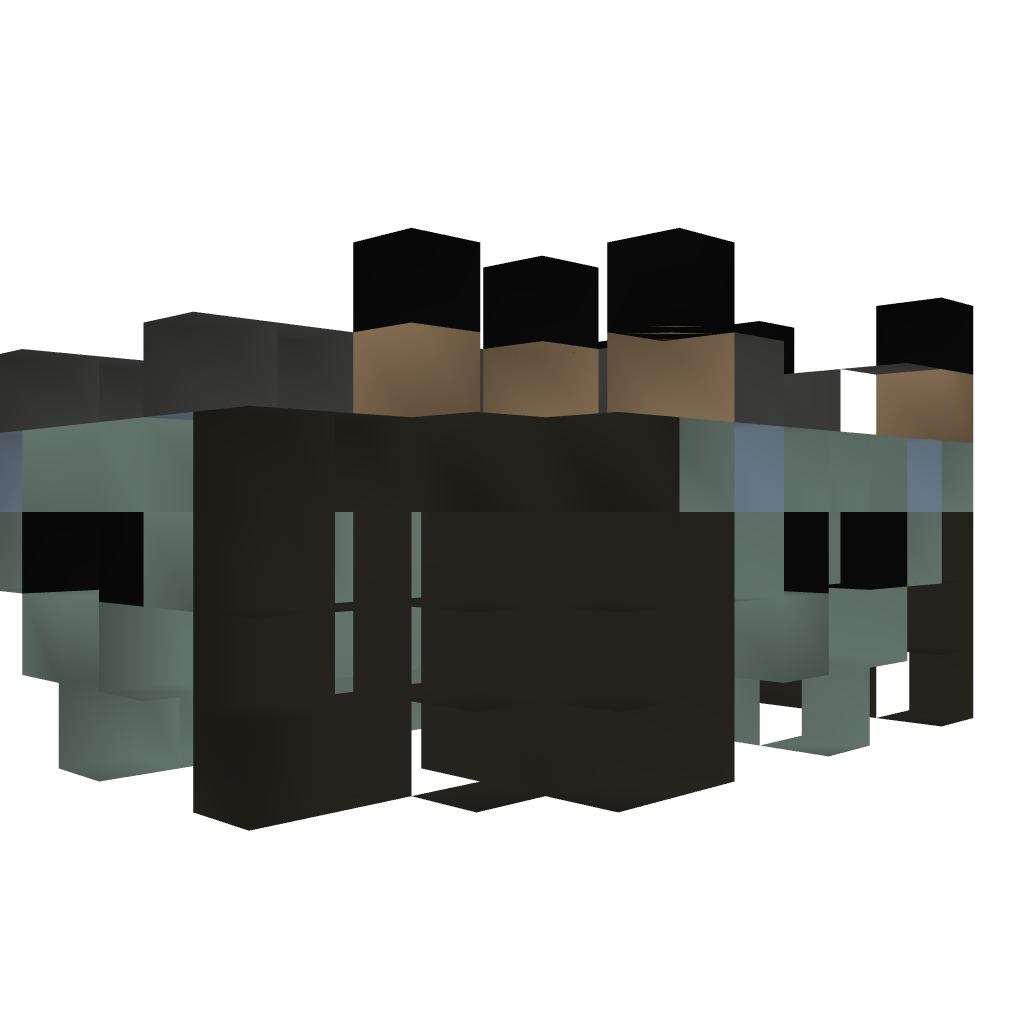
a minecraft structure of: Ancient Walkway(Corner With Sewer)